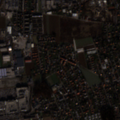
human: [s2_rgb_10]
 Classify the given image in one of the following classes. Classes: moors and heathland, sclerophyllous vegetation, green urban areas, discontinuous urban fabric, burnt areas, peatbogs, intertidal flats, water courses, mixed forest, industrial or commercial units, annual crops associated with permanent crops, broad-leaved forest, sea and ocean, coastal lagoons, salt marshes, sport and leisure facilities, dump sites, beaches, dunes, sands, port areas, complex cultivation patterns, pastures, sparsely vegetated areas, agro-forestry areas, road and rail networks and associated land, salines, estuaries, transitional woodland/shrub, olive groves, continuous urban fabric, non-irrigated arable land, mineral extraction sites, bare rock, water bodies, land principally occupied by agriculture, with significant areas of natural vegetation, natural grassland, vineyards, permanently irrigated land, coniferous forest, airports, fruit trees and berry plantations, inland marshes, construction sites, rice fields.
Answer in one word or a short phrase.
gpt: discontinuous urban fabric, industrial or commercial units, non-irrigated arable land